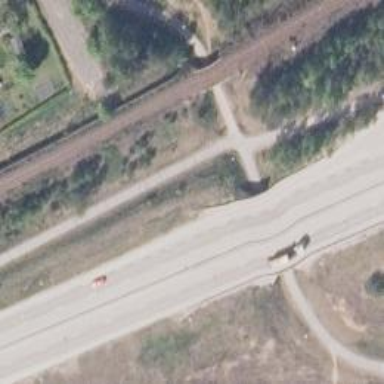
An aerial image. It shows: Asphalt cycleway.